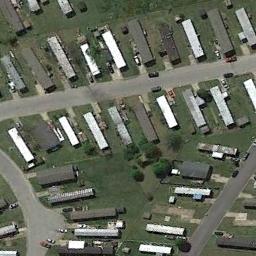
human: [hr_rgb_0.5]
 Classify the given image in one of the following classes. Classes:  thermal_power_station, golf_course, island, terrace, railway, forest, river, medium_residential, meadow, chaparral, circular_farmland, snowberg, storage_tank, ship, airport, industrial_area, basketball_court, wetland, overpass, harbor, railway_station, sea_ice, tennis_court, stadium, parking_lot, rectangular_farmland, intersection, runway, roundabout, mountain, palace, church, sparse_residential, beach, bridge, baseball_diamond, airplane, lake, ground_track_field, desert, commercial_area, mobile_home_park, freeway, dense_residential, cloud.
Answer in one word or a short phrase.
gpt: mobile_home_park